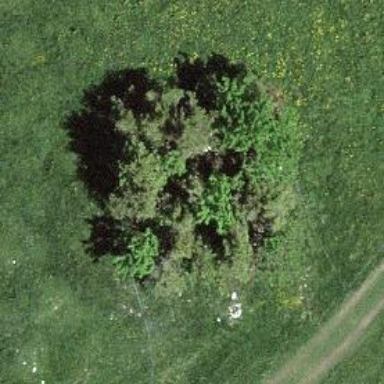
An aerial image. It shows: Single tag "natural: tree."